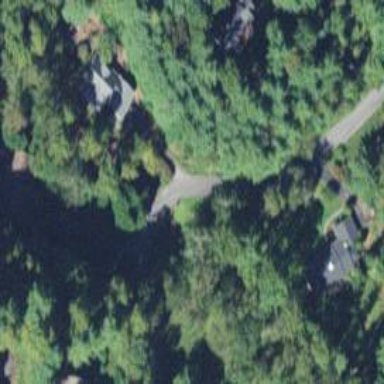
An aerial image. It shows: Residential road with bridge.